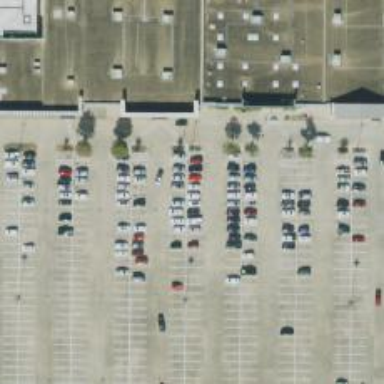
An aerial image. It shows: Parking space is available.